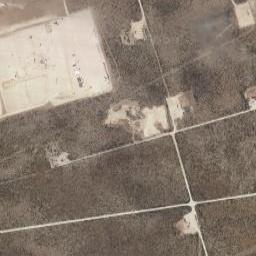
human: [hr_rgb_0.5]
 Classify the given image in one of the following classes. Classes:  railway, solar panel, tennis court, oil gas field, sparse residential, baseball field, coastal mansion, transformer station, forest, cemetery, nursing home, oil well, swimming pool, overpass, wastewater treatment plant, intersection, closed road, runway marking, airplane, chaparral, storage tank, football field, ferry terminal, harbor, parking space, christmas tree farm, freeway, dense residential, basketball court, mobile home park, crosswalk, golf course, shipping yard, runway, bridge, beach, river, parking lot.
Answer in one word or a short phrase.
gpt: oil gas field